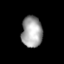
Tissue: lung
Cell type: Others
Senescence score: 0.2437
Nuclear area (px): 634
Mean DAPI intensity: 162.879